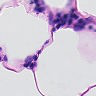
Metastatic tissue present: no